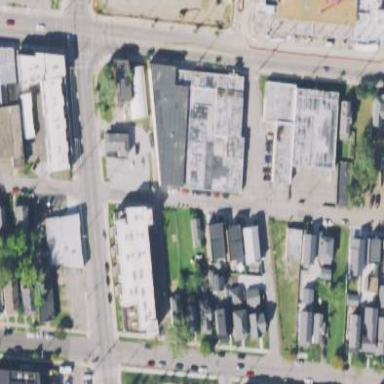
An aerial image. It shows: Commercial building.